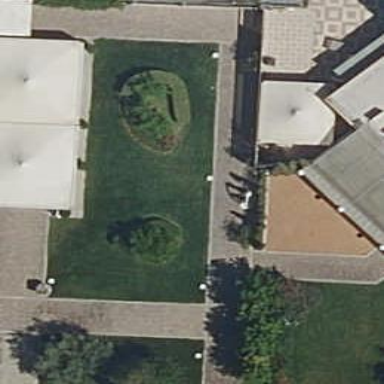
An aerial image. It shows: Garden with kerb barrier.